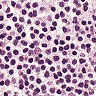
Metastatic tissue present: no